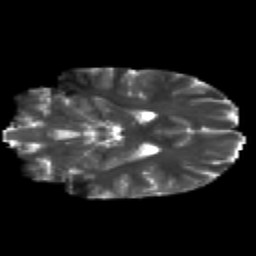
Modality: T2w
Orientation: coronal
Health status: healthy
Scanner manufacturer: siemens
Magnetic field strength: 3 T
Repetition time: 12 s
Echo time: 0.092 s